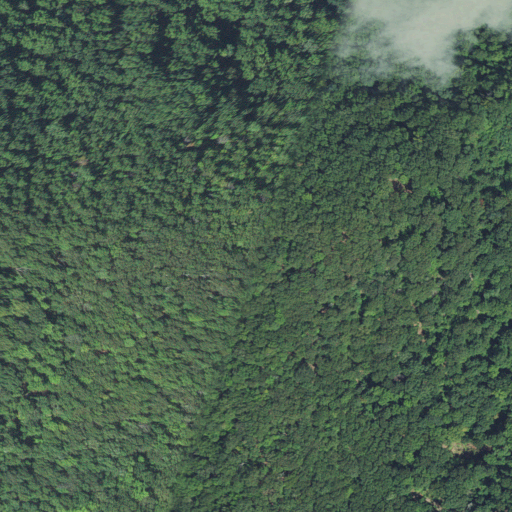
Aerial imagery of mountain in North Carolina named Covington Mountain containing deciduous forest and mixed forest